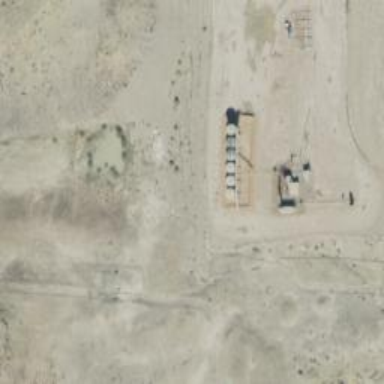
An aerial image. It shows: Petroleum well that is man-made.